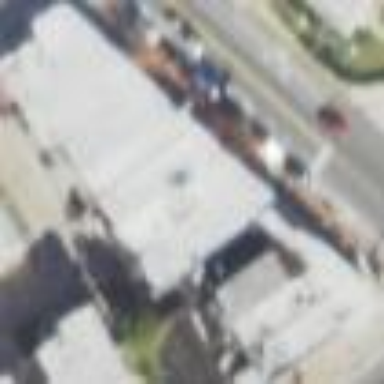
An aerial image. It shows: Commercial building.